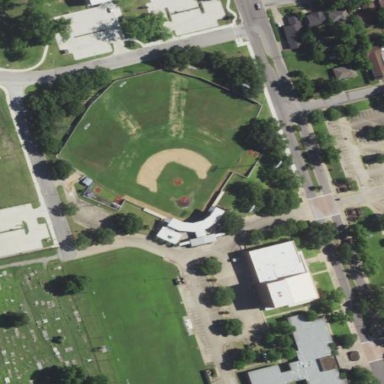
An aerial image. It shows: Baseball pitch enclosed by fence.